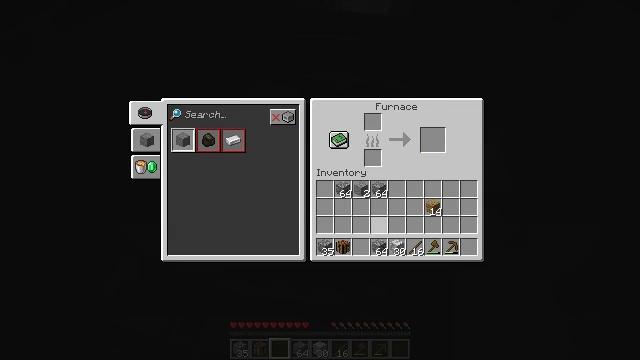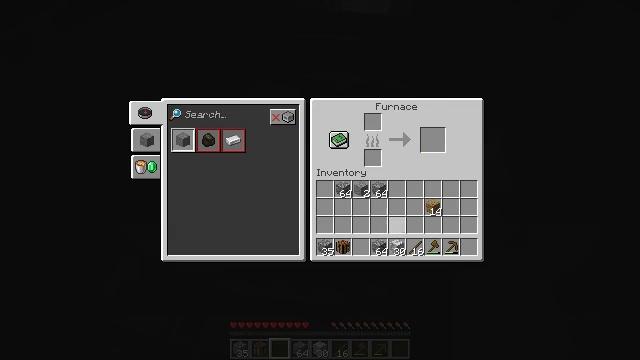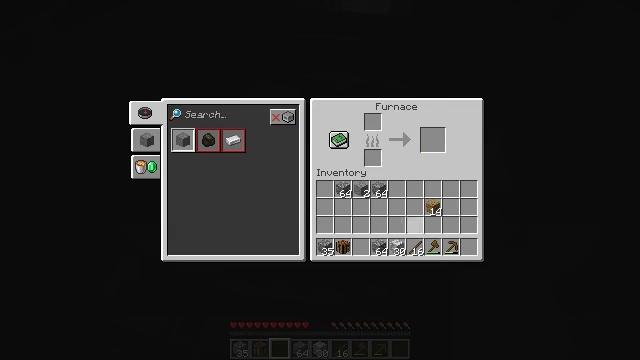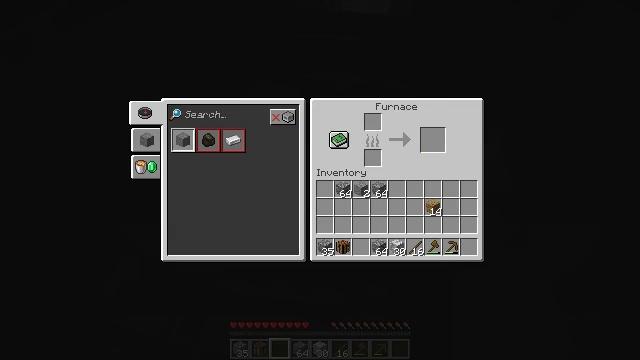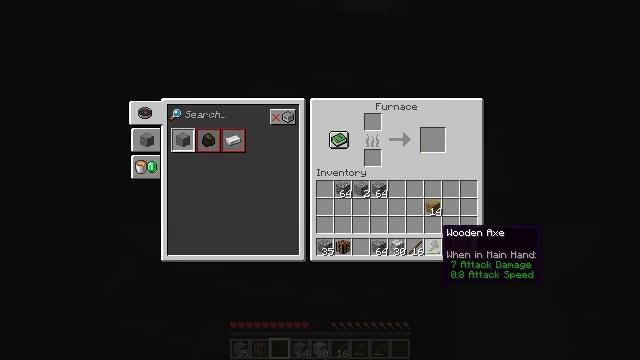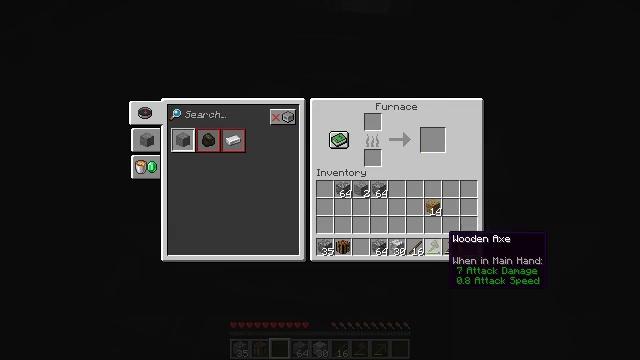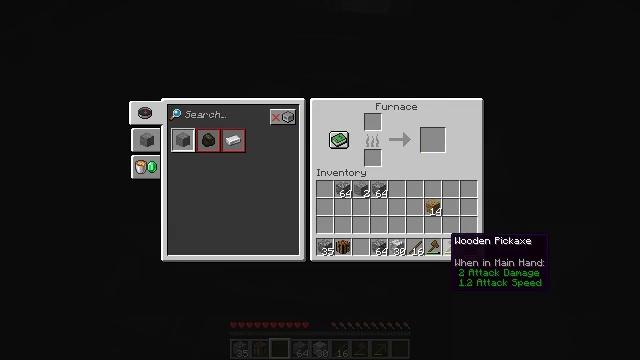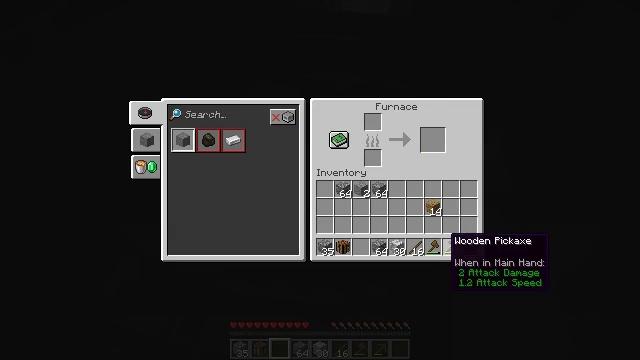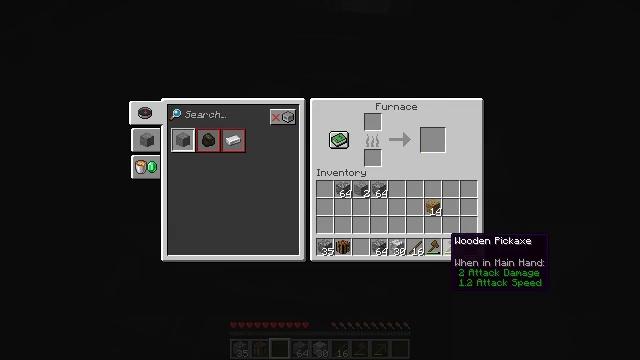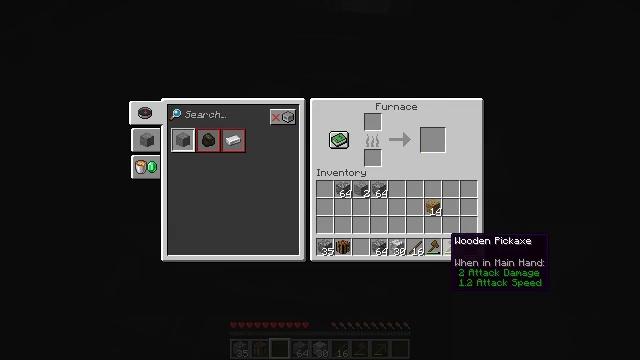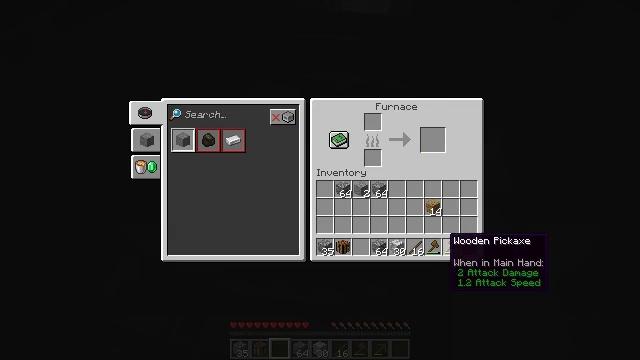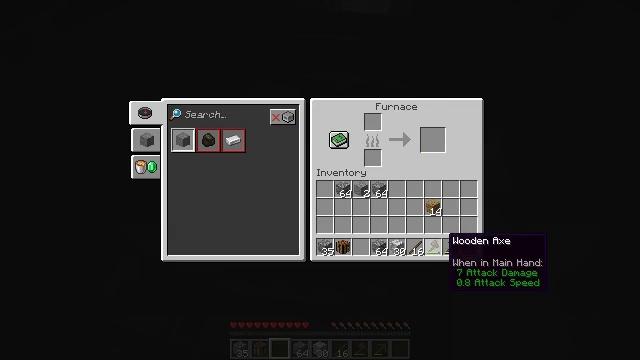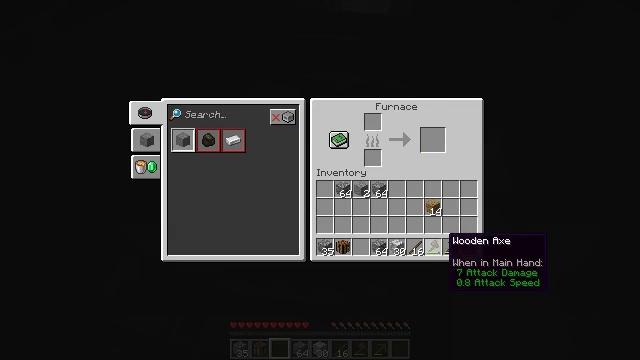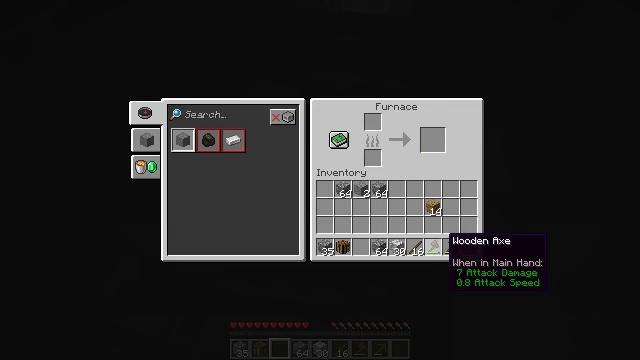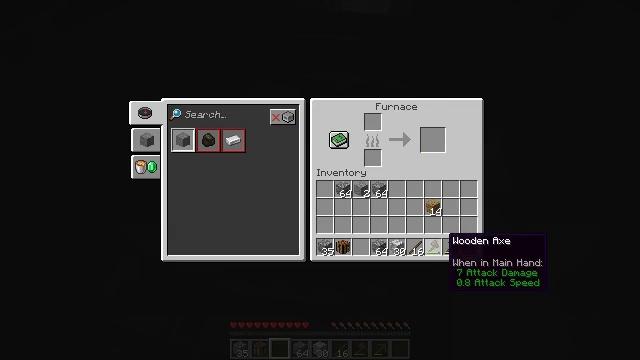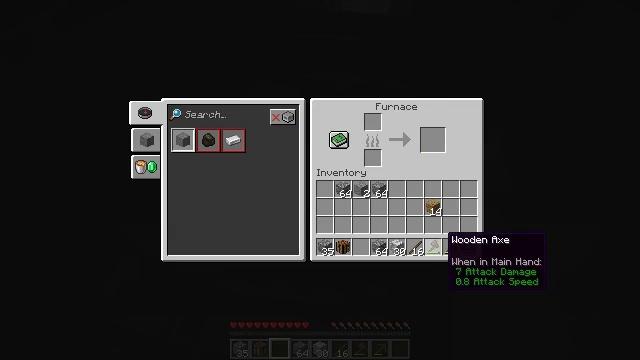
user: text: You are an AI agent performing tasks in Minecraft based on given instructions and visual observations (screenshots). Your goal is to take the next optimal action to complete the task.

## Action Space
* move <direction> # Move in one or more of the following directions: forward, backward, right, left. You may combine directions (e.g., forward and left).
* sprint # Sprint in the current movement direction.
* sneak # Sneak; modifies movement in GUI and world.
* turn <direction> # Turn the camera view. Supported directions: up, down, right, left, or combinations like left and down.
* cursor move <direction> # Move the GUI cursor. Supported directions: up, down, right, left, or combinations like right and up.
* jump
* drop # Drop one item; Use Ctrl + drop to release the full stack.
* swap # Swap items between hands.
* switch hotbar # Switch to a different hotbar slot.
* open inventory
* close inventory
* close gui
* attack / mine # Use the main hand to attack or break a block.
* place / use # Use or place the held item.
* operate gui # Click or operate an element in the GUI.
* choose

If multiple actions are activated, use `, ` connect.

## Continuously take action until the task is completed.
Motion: motion action
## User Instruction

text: Get the furnace back into your inventory.
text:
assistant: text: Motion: cursor move right
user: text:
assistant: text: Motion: cursor move right and down
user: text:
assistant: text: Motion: cursor move right
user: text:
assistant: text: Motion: no_op
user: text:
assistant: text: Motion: no_op
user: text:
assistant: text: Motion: no_op
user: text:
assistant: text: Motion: no_op
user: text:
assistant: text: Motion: no_op
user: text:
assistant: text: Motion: no_op
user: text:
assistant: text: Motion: no_op
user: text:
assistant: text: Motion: no_op
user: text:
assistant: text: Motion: no_op
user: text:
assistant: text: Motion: no_op
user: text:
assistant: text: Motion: no_op
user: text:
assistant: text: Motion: no_op
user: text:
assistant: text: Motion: no_op
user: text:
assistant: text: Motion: no_op
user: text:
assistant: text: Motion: no_op
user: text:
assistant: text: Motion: cursor move left
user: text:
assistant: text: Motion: cursor move left and up
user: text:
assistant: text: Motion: cursor move left and up
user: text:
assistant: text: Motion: cursor move left and up
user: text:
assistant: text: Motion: cursor move left
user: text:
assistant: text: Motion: cursor move left and up
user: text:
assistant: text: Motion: cursor move left and up
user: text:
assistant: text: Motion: cursor move left and up
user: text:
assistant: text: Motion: cursor move left and up
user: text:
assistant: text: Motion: cursor move left and up
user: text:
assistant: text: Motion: no_op
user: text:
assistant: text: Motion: no_op